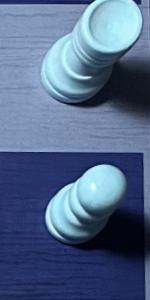
Label: Pawn_White